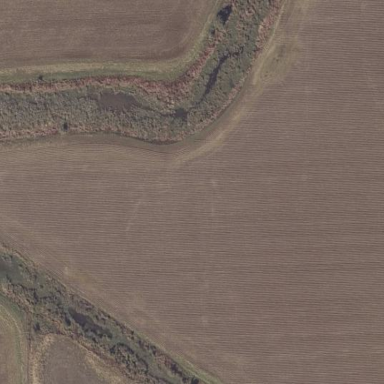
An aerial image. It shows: Fen wetland area.